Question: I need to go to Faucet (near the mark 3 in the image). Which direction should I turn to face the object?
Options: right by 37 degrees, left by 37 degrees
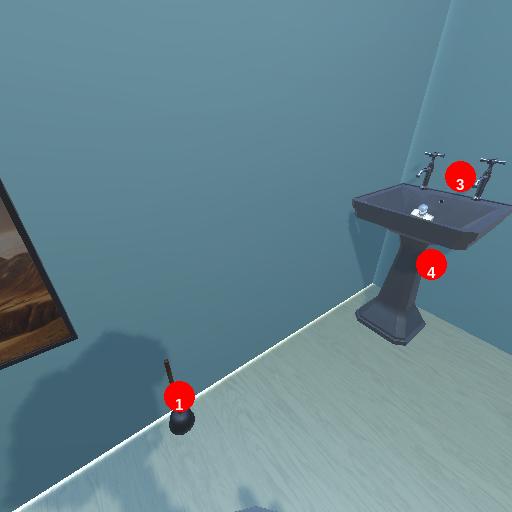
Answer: right by 37 degrees